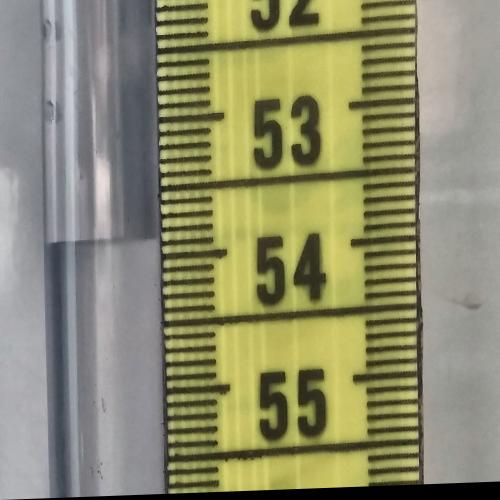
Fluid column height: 53.9 cm